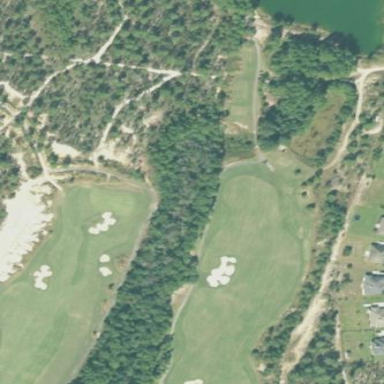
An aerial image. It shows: Golf course.